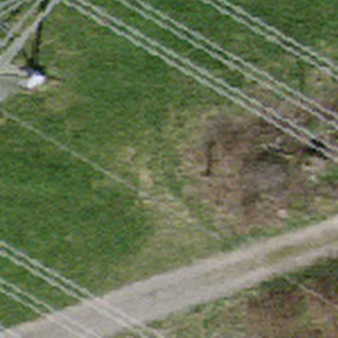
Label: other